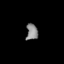
Tissue: skin
Cell type: T cells
Senescence score: 0.77
Nuclear area (px): 185
Mean DAPI intensity: 134.535